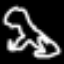
Label: frog